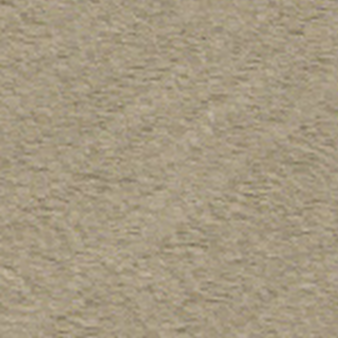
Label: other